Interaction volume radius: 5 \u00c5
Interaction volume height: 25 \u00c5
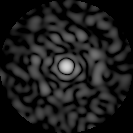
Disorder parameter: 0.8564